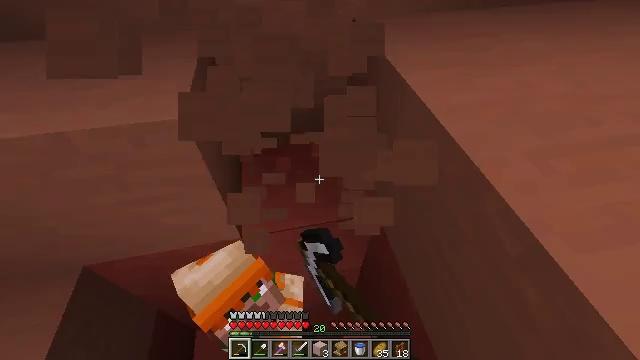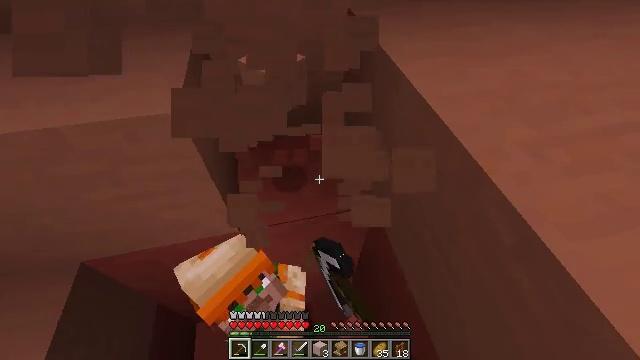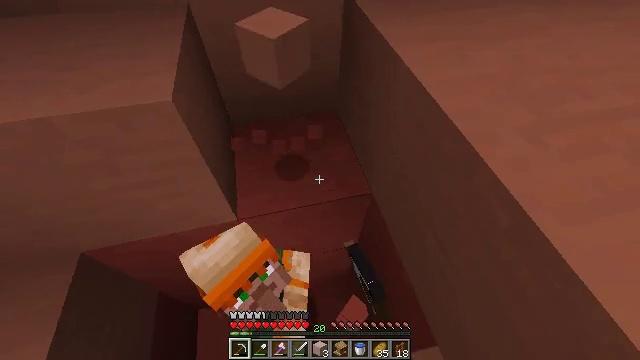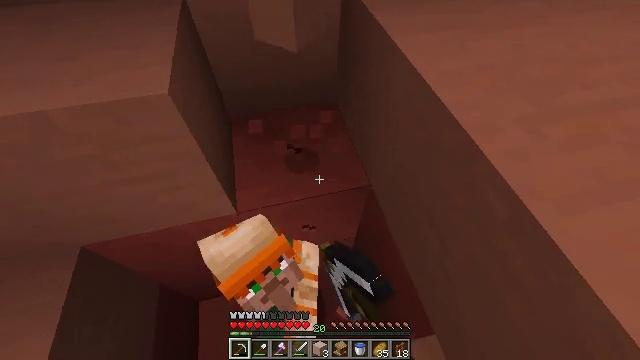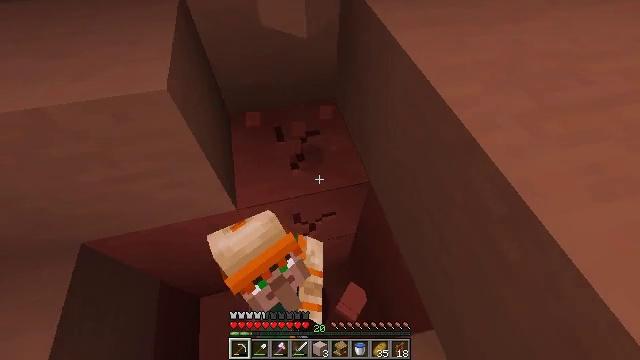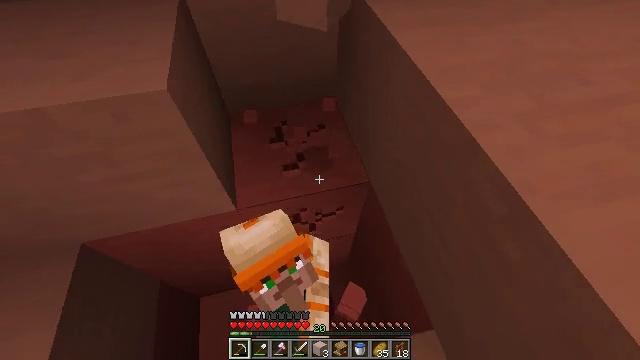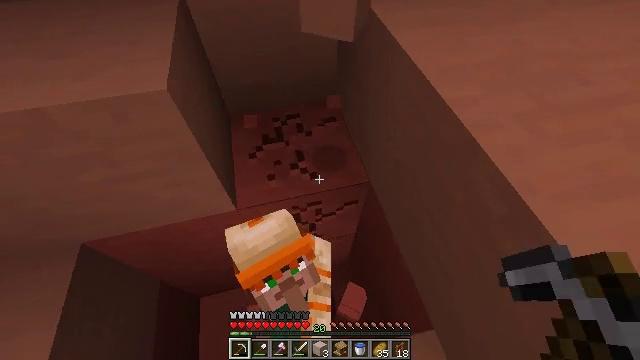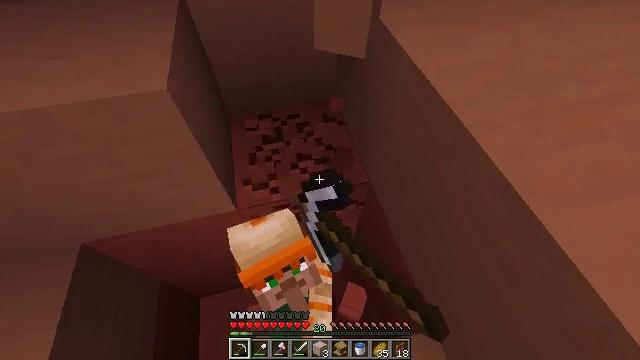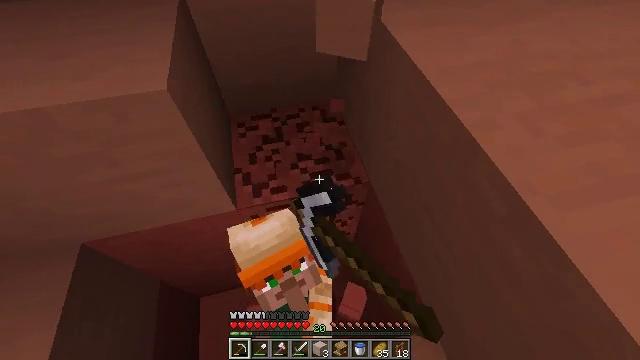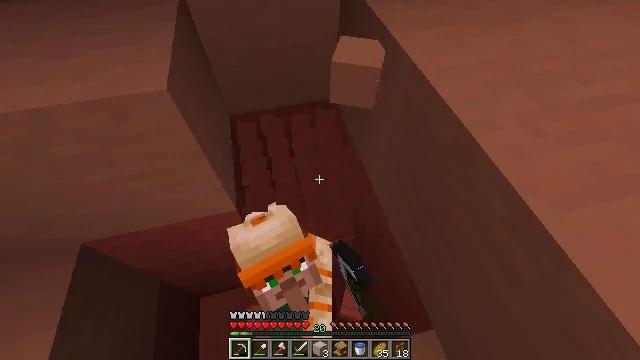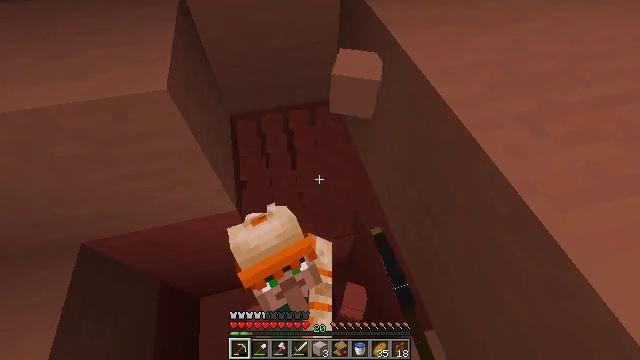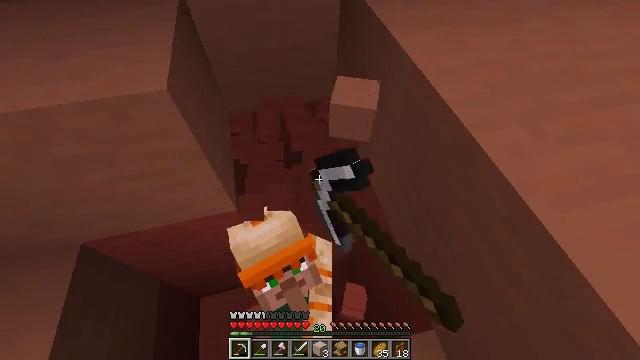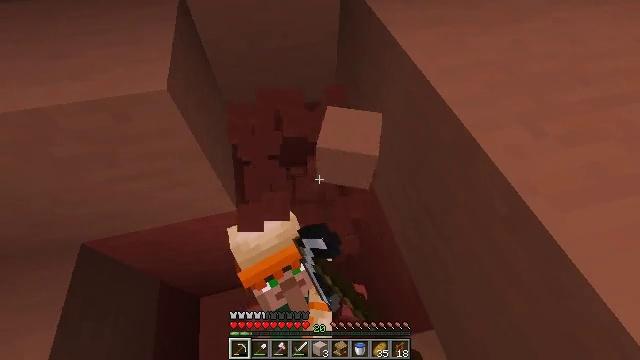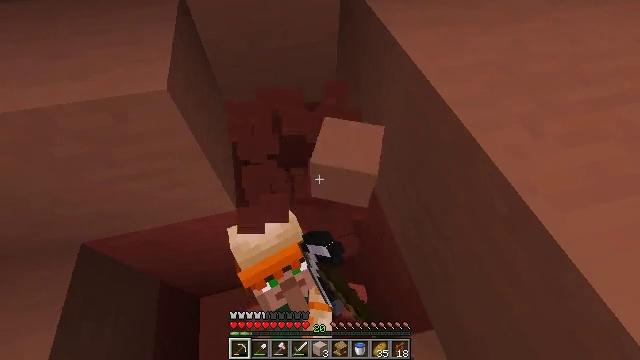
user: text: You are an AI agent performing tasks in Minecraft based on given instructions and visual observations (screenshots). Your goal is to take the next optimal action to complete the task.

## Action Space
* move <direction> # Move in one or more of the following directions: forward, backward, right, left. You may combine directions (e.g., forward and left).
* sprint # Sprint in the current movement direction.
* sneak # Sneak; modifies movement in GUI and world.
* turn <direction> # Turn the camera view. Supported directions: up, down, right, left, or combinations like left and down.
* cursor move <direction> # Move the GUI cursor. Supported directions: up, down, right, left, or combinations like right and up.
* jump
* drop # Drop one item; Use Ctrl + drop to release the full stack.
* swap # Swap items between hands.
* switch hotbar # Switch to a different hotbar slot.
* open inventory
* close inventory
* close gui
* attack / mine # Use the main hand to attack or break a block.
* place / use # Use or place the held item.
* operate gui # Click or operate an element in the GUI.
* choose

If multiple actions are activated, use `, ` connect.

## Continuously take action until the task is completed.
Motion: motion action
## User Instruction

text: Break the red terracotta block.
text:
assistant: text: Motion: turn right and down, attack / mine
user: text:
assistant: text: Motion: turn down, attack / mine
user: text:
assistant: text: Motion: turn down, attack / mine
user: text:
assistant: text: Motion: attack / mine
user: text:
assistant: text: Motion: attack / mine
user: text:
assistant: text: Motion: attack / mine
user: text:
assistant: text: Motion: attack / mine
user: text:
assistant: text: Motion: attack / mine
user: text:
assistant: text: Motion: attack / mine
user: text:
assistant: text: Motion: attack / mine
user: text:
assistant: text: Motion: attack / mine
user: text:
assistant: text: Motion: attack / mine
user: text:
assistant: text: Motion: attack / mine
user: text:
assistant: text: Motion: attack / mine